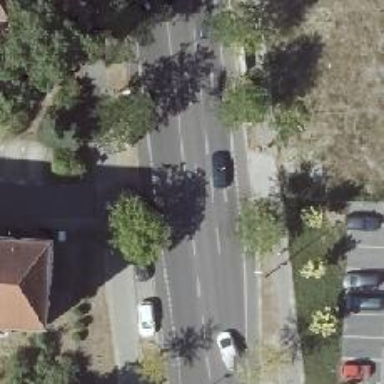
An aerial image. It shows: Tertiary road with asphalt surface. It has sidewalks on both sides and exclusive lanes for cyclists on both sides.